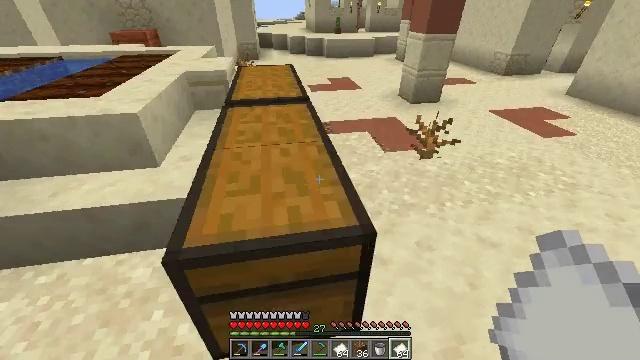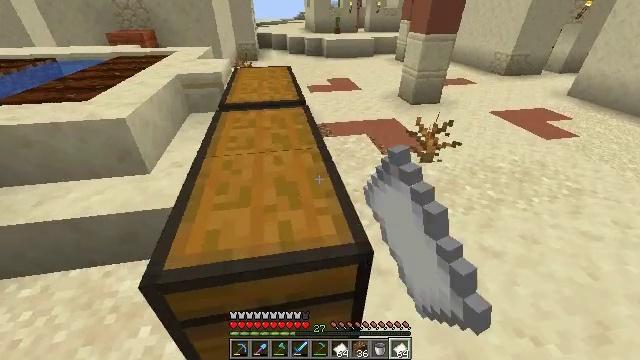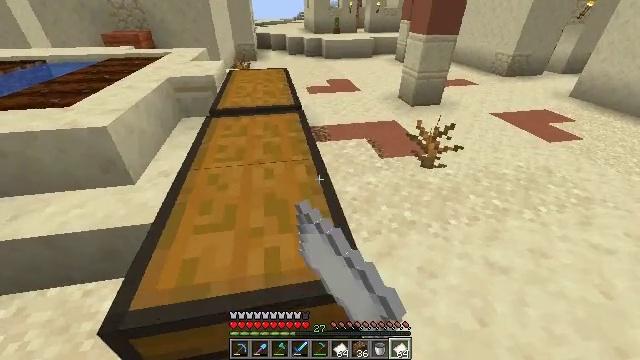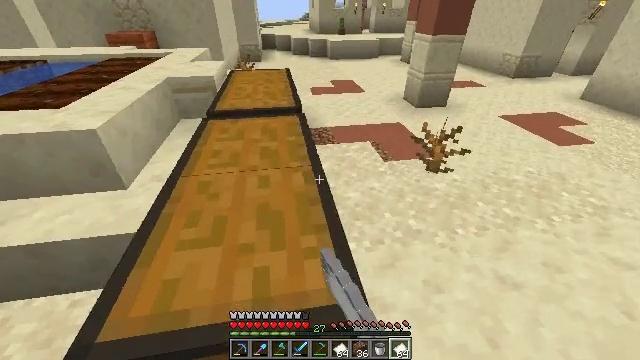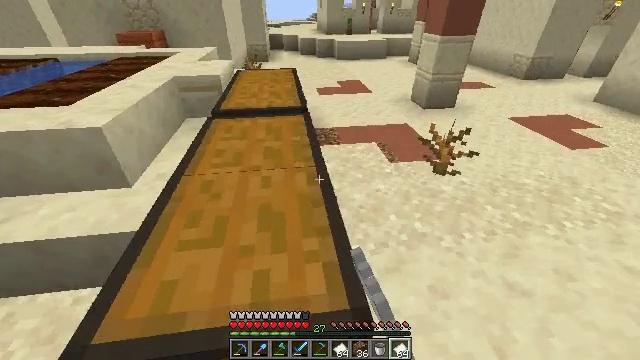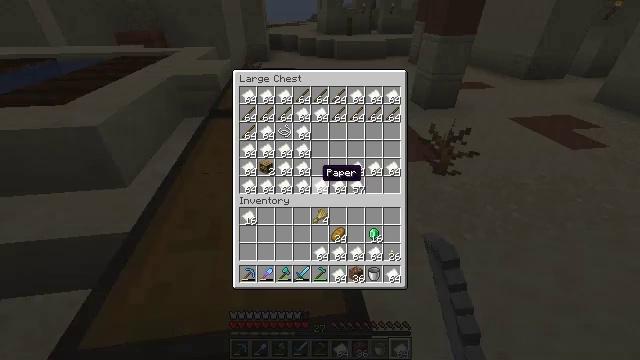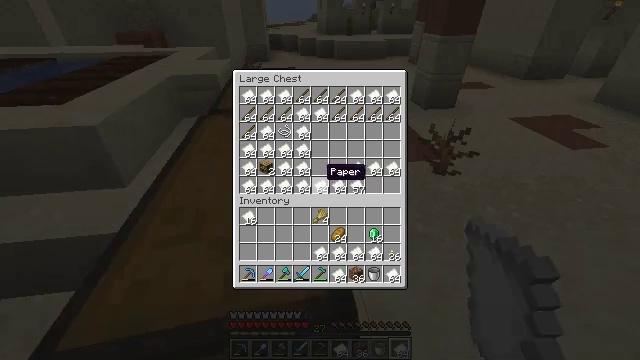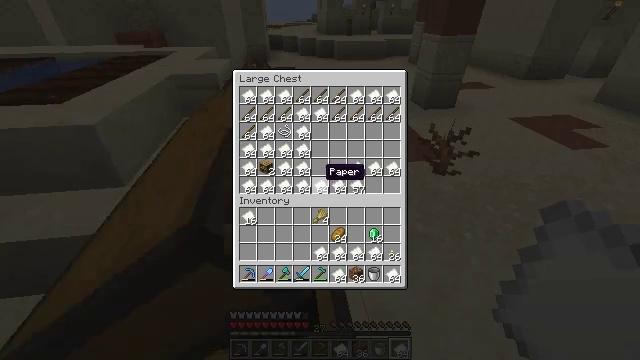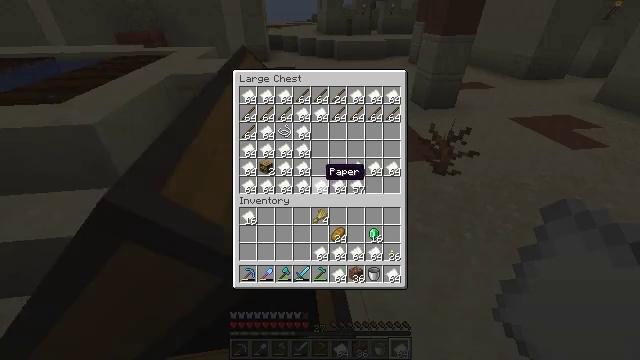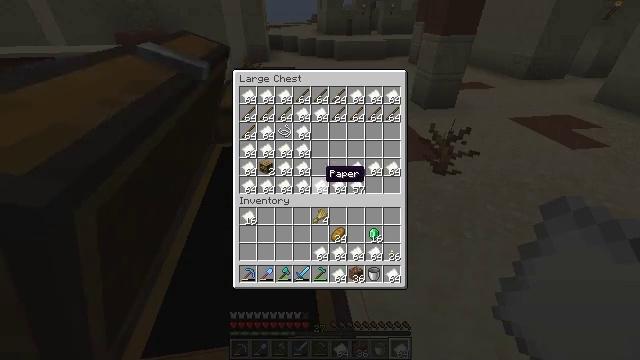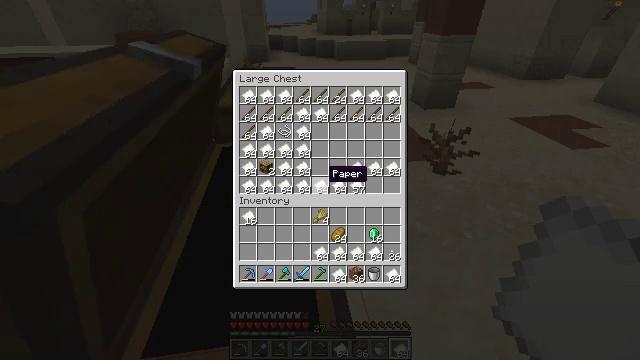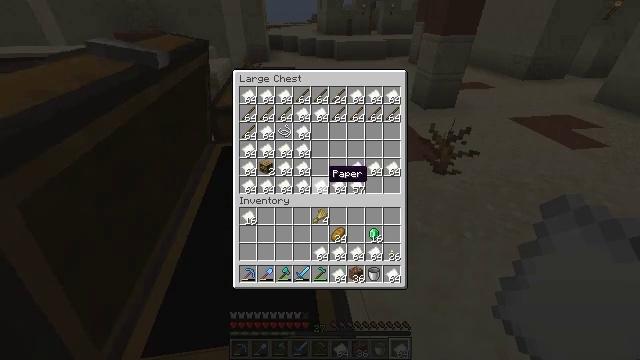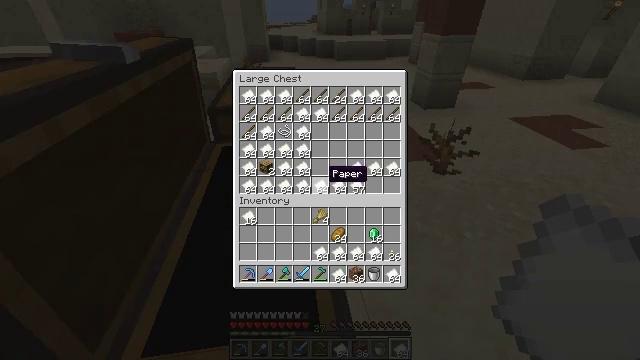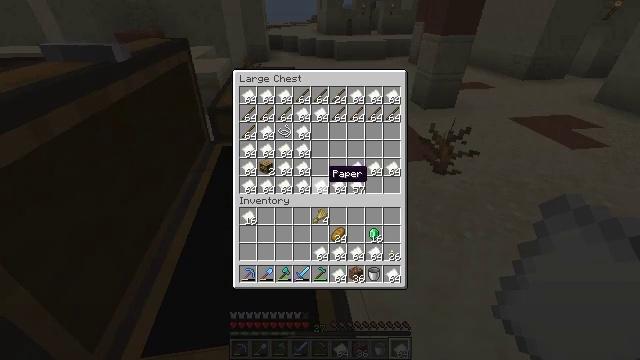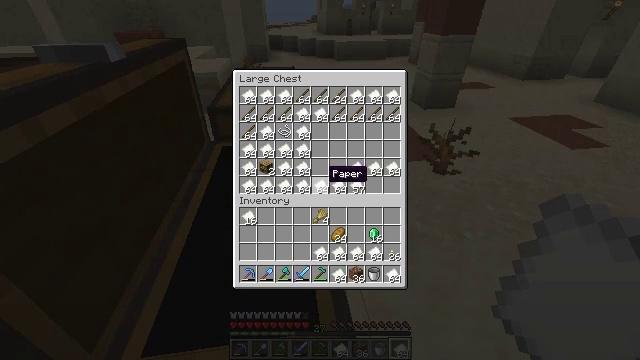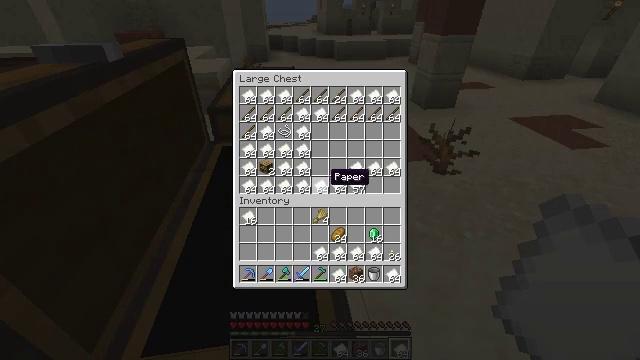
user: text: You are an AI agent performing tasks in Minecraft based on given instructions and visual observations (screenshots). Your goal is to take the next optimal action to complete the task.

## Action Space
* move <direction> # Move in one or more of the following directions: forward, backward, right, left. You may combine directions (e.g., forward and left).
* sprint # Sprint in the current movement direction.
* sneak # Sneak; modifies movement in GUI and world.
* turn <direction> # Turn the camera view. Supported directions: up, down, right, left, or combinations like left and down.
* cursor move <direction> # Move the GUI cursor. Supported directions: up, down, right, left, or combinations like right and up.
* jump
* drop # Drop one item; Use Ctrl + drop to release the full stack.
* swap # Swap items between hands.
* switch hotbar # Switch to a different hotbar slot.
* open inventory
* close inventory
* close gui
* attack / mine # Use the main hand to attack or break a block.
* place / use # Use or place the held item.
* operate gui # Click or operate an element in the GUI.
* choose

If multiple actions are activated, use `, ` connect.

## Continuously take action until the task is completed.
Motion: motion action
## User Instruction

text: Break the existing acacia planks.
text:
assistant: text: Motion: move forward, use / place
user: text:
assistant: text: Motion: use / place
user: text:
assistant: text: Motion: turn left
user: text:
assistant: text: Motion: turn left
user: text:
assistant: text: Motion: open gui
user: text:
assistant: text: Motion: no_op
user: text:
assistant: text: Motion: no_op
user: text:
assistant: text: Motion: no_op
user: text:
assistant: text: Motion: no_op
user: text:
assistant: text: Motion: no_op
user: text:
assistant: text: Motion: no_op
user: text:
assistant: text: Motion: no_op
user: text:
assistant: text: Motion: no_op
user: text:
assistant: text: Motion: no_op
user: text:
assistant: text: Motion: no_op
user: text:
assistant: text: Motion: cursor move down
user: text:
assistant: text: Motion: cursor move left and down
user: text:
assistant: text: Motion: sneak, cursor move down
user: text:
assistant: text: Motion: sneak, cursor move down
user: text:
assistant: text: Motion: sneak
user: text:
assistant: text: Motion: sneak
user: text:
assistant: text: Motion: sneak
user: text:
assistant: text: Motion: sneak
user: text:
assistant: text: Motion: sneak
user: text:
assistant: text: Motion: sneak
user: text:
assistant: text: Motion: sneak, cursor move left
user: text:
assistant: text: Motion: sneak
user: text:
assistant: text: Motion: sneak, operate gui
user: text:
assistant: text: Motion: sneak, operate gui
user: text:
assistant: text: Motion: sneak, cursor move right